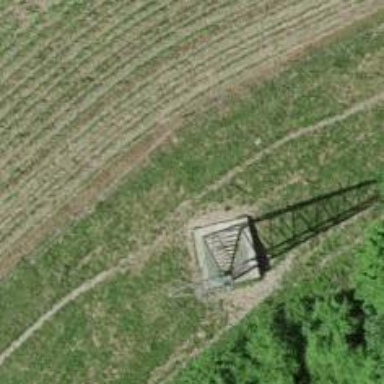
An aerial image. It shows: Lattice structure tower used for power transmission.